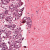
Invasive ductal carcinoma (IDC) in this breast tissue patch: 0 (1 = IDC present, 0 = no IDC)